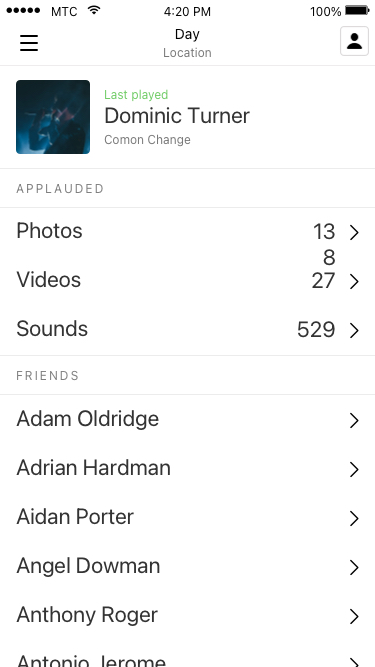
Text in this UI design:
Comon Change
Dominic Turner
Last played